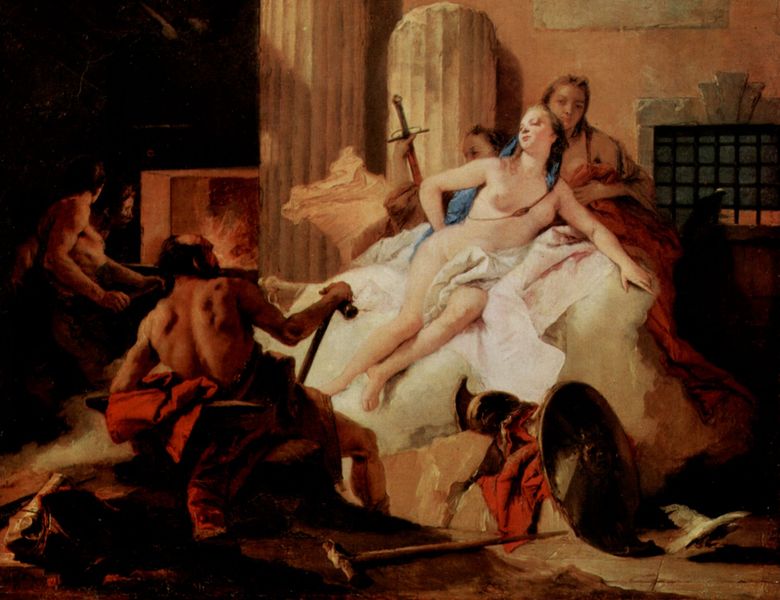
Titel: Venus und Vulcan
Künstler: Giovanni Battista Tiepolo
Standort: Philadelphia (Pennsylvania)
Institution: John G. Johnson Collection
Schlagwörter: akt, blau, dunkel, felsen, feuer, gemälde, mann, nackt, schatten, umhang, vogel, weiß, akte, frauen, menschen, fenster, frankreich, frau, haar, hell, holz, kleid, licht, marmor, männer, nacht, raum, rücken, schwarz, säule, säulen, tisch, zimmer, ölbild, gebäude, haus, rot, schloss, tuch, wand, barock, historie, mensch, mord, stein, taube, innenraum, gitter, mantel, stoff, stoffe, tücher, renaissance, rokoko, arbeit, kamin, ofen, stock, fell, magd, liebe, düster, fassade, alter mann, stab, fels, hitze, mauer, angst, zerstörung, soldaten, bett, besen, nackte, betrachter, wände, klinge, nacktheit, schild, antike, vulkan, sex, raub, schilder, schwert, waffen, soldat, waffe, dynamik, literatur, helm, mythologie, göttin, ritter, rüstung, ehe, verführung, handwerk, werkstatt, mauern, ionisch, hammer, antik, götter, amazone, mythos, sage, amazonen, krieger, entführung, historismus, kanneluren, venus, sünde, mars, athene, minerva, szenisch, kriegerinnen, athena, lager, schilde, spannung, schmied, schmiede, krücke, tiepolo, aphrodite, ehebruch, ares, hephaistos, daphne, krückstock, ambos, ergötzen, vulcan, vulcanis, waffew, sabienerin